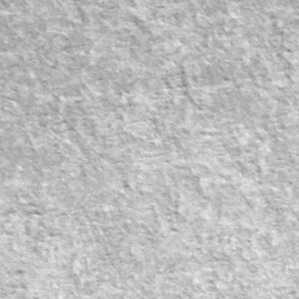
Label: frost